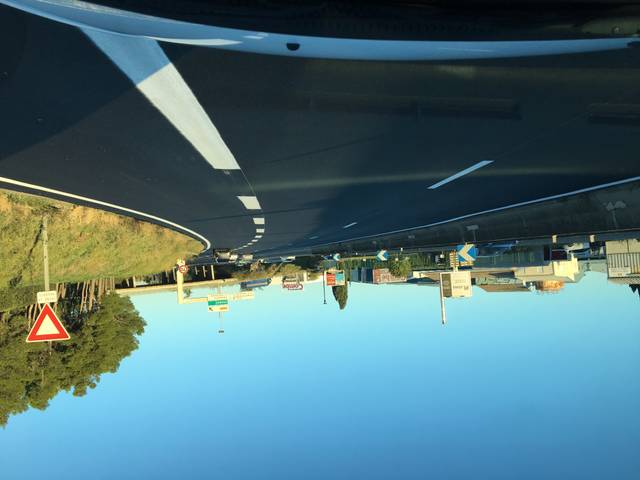
Region: France
Coordinates: 43.972, 4.857